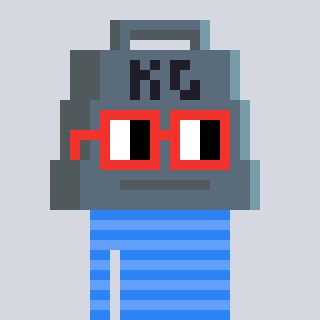
a pixel art character with square red glasses, a weight-shaped head and a blue-colored body on a cool background